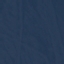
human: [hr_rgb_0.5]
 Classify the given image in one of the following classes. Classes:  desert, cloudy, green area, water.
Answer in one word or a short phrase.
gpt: water